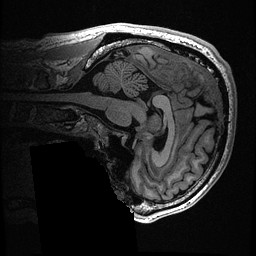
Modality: T1w
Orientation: sagittal
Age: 43
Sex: male
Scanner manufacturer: ge
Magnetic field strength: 3 T
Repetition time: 0.006952 s
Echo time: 0.00292 s